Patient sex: M
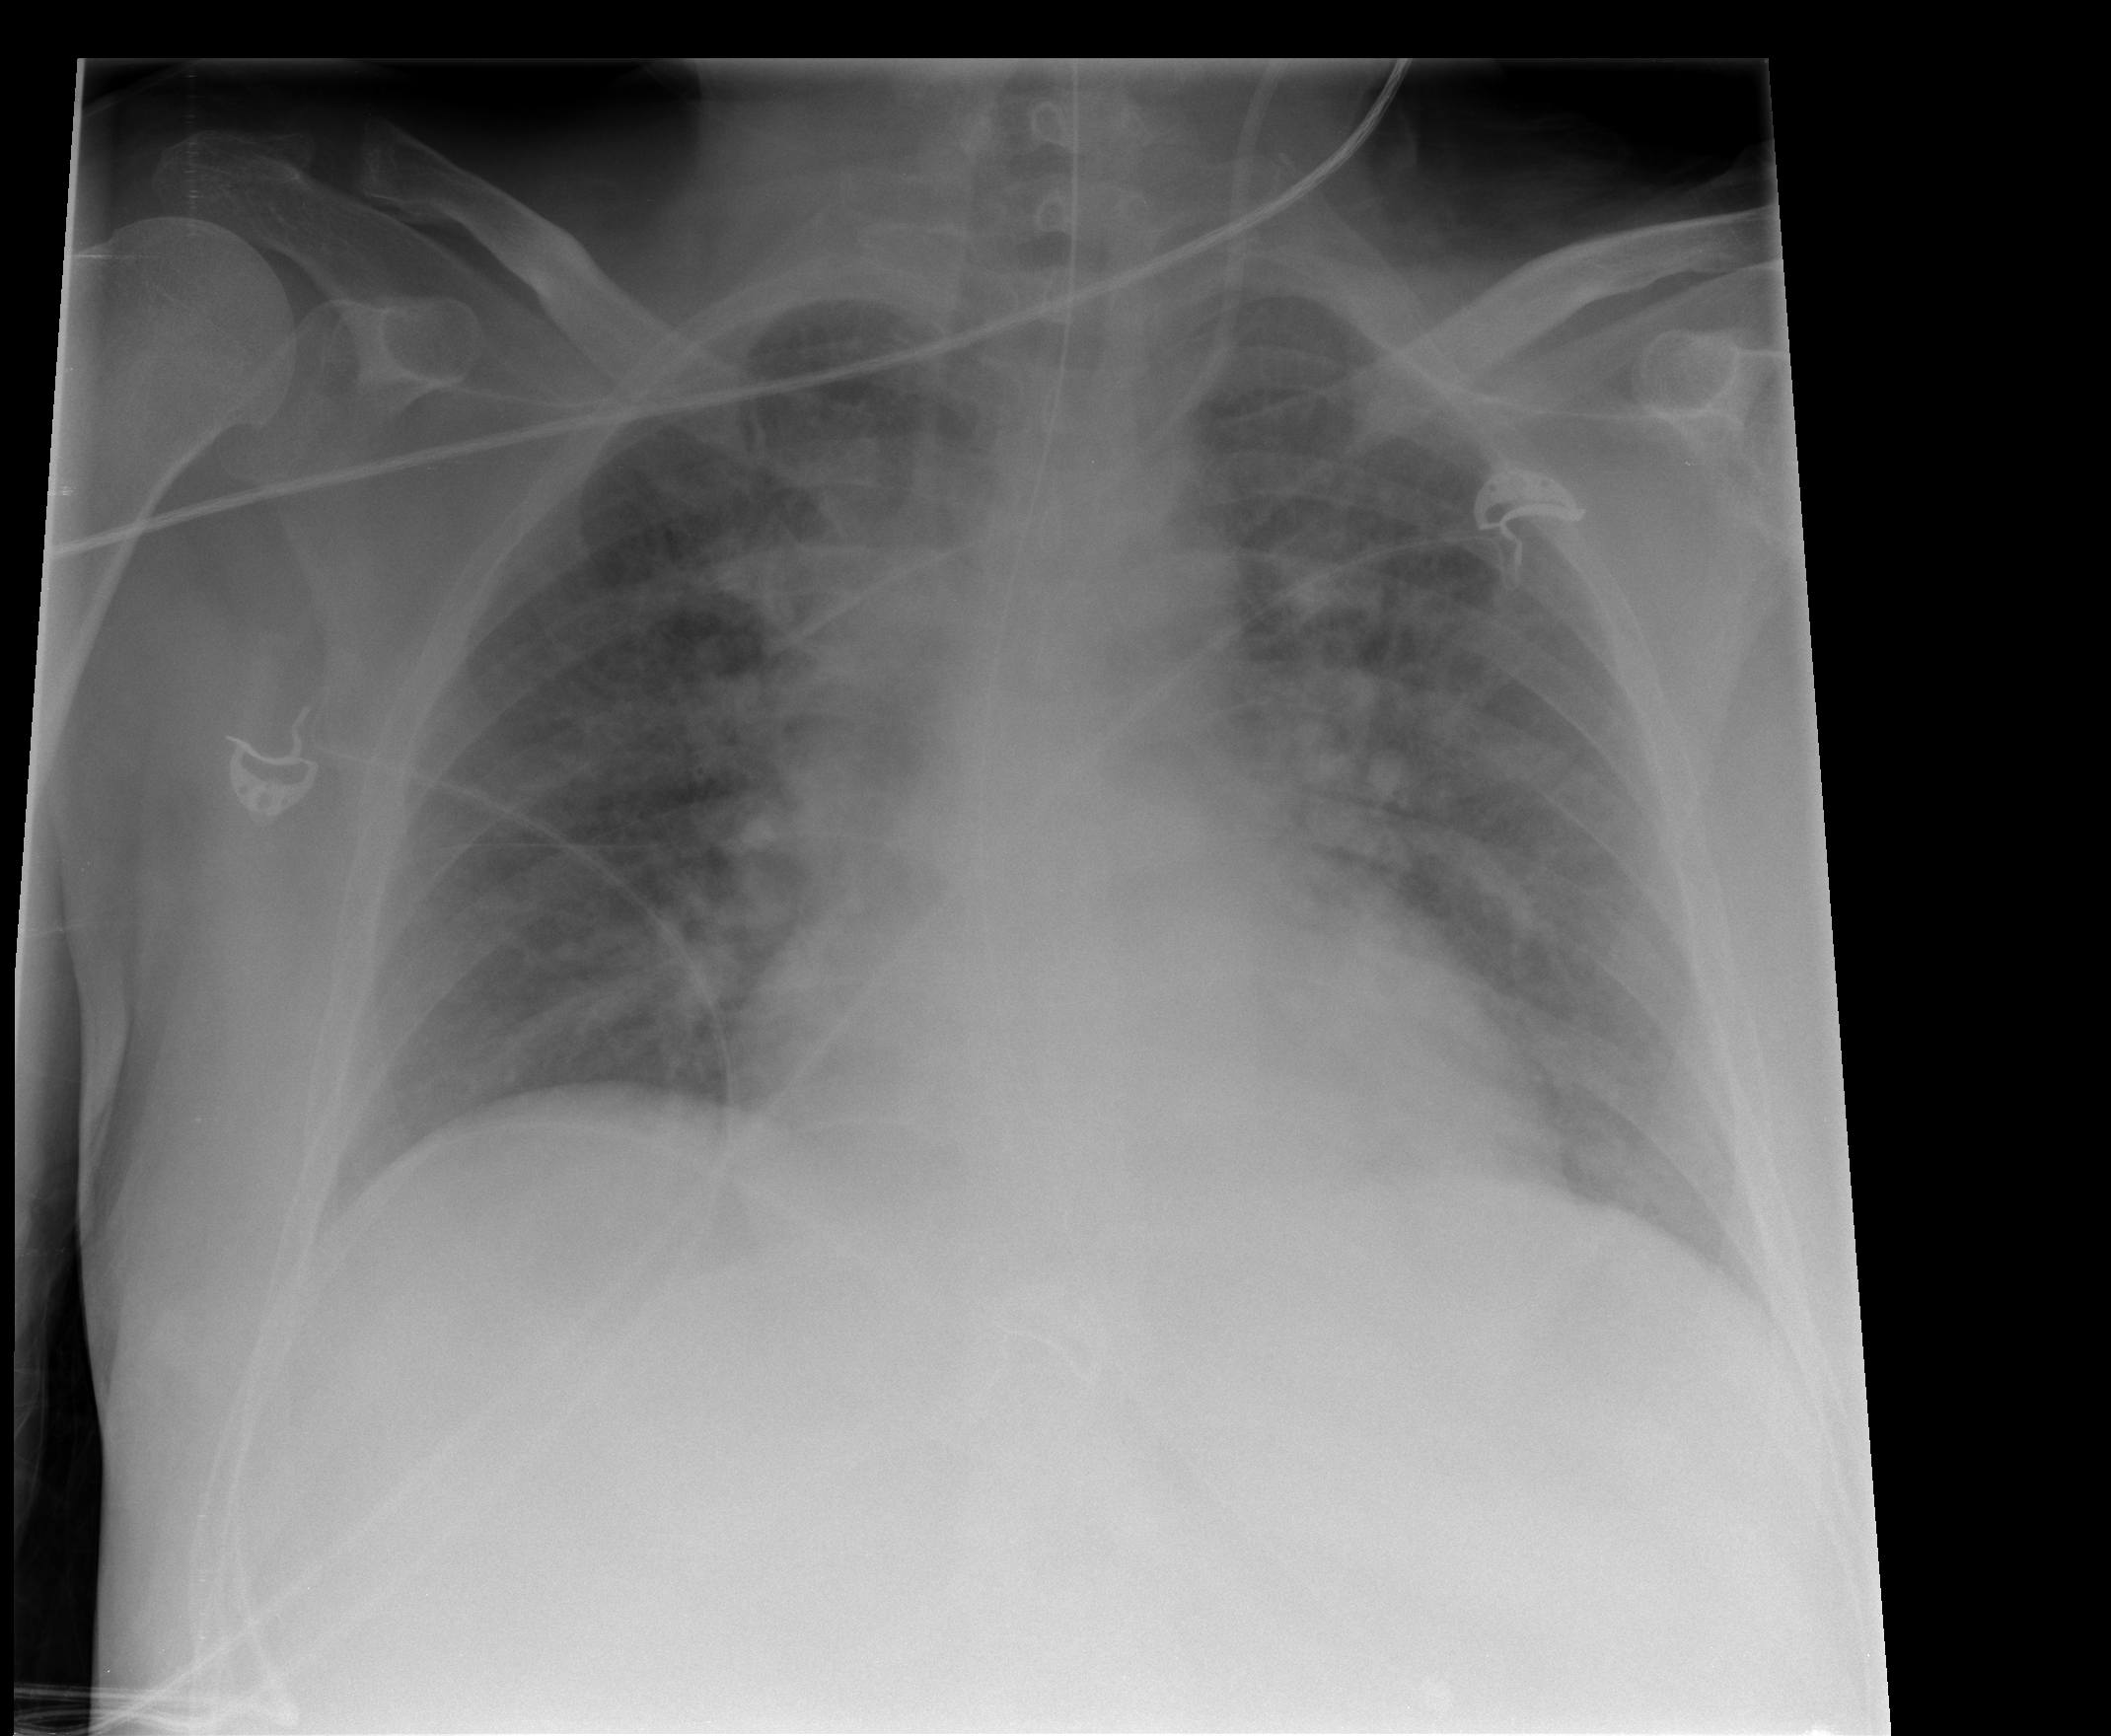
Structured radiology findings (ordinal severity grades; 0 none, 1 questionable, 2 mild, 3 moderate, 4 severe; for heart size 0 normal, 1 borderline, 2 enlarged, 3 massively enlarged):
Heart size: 0
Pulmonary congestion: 2
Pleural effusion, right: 0
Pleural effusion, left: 0
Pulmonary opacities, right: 2
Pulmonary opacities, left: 2
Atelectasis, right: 0
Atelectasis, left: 0